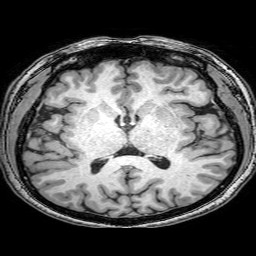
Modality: T1w
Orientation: coronal
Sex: female
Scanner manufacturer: philips
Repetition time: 0.008096 s
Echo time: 0.00371 s